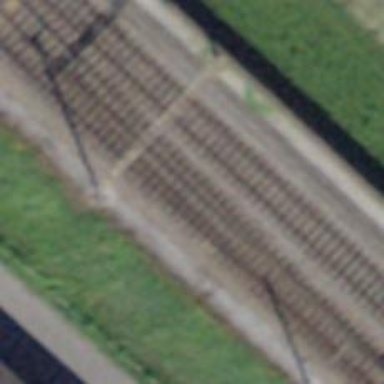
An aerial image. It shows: Single-track electrified railway siding with contact line.